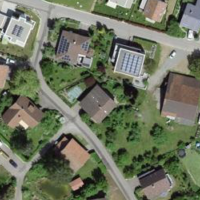
EUNIS habitat code: 54
Species observed at this site:
Cirsium vulgare